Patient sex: M
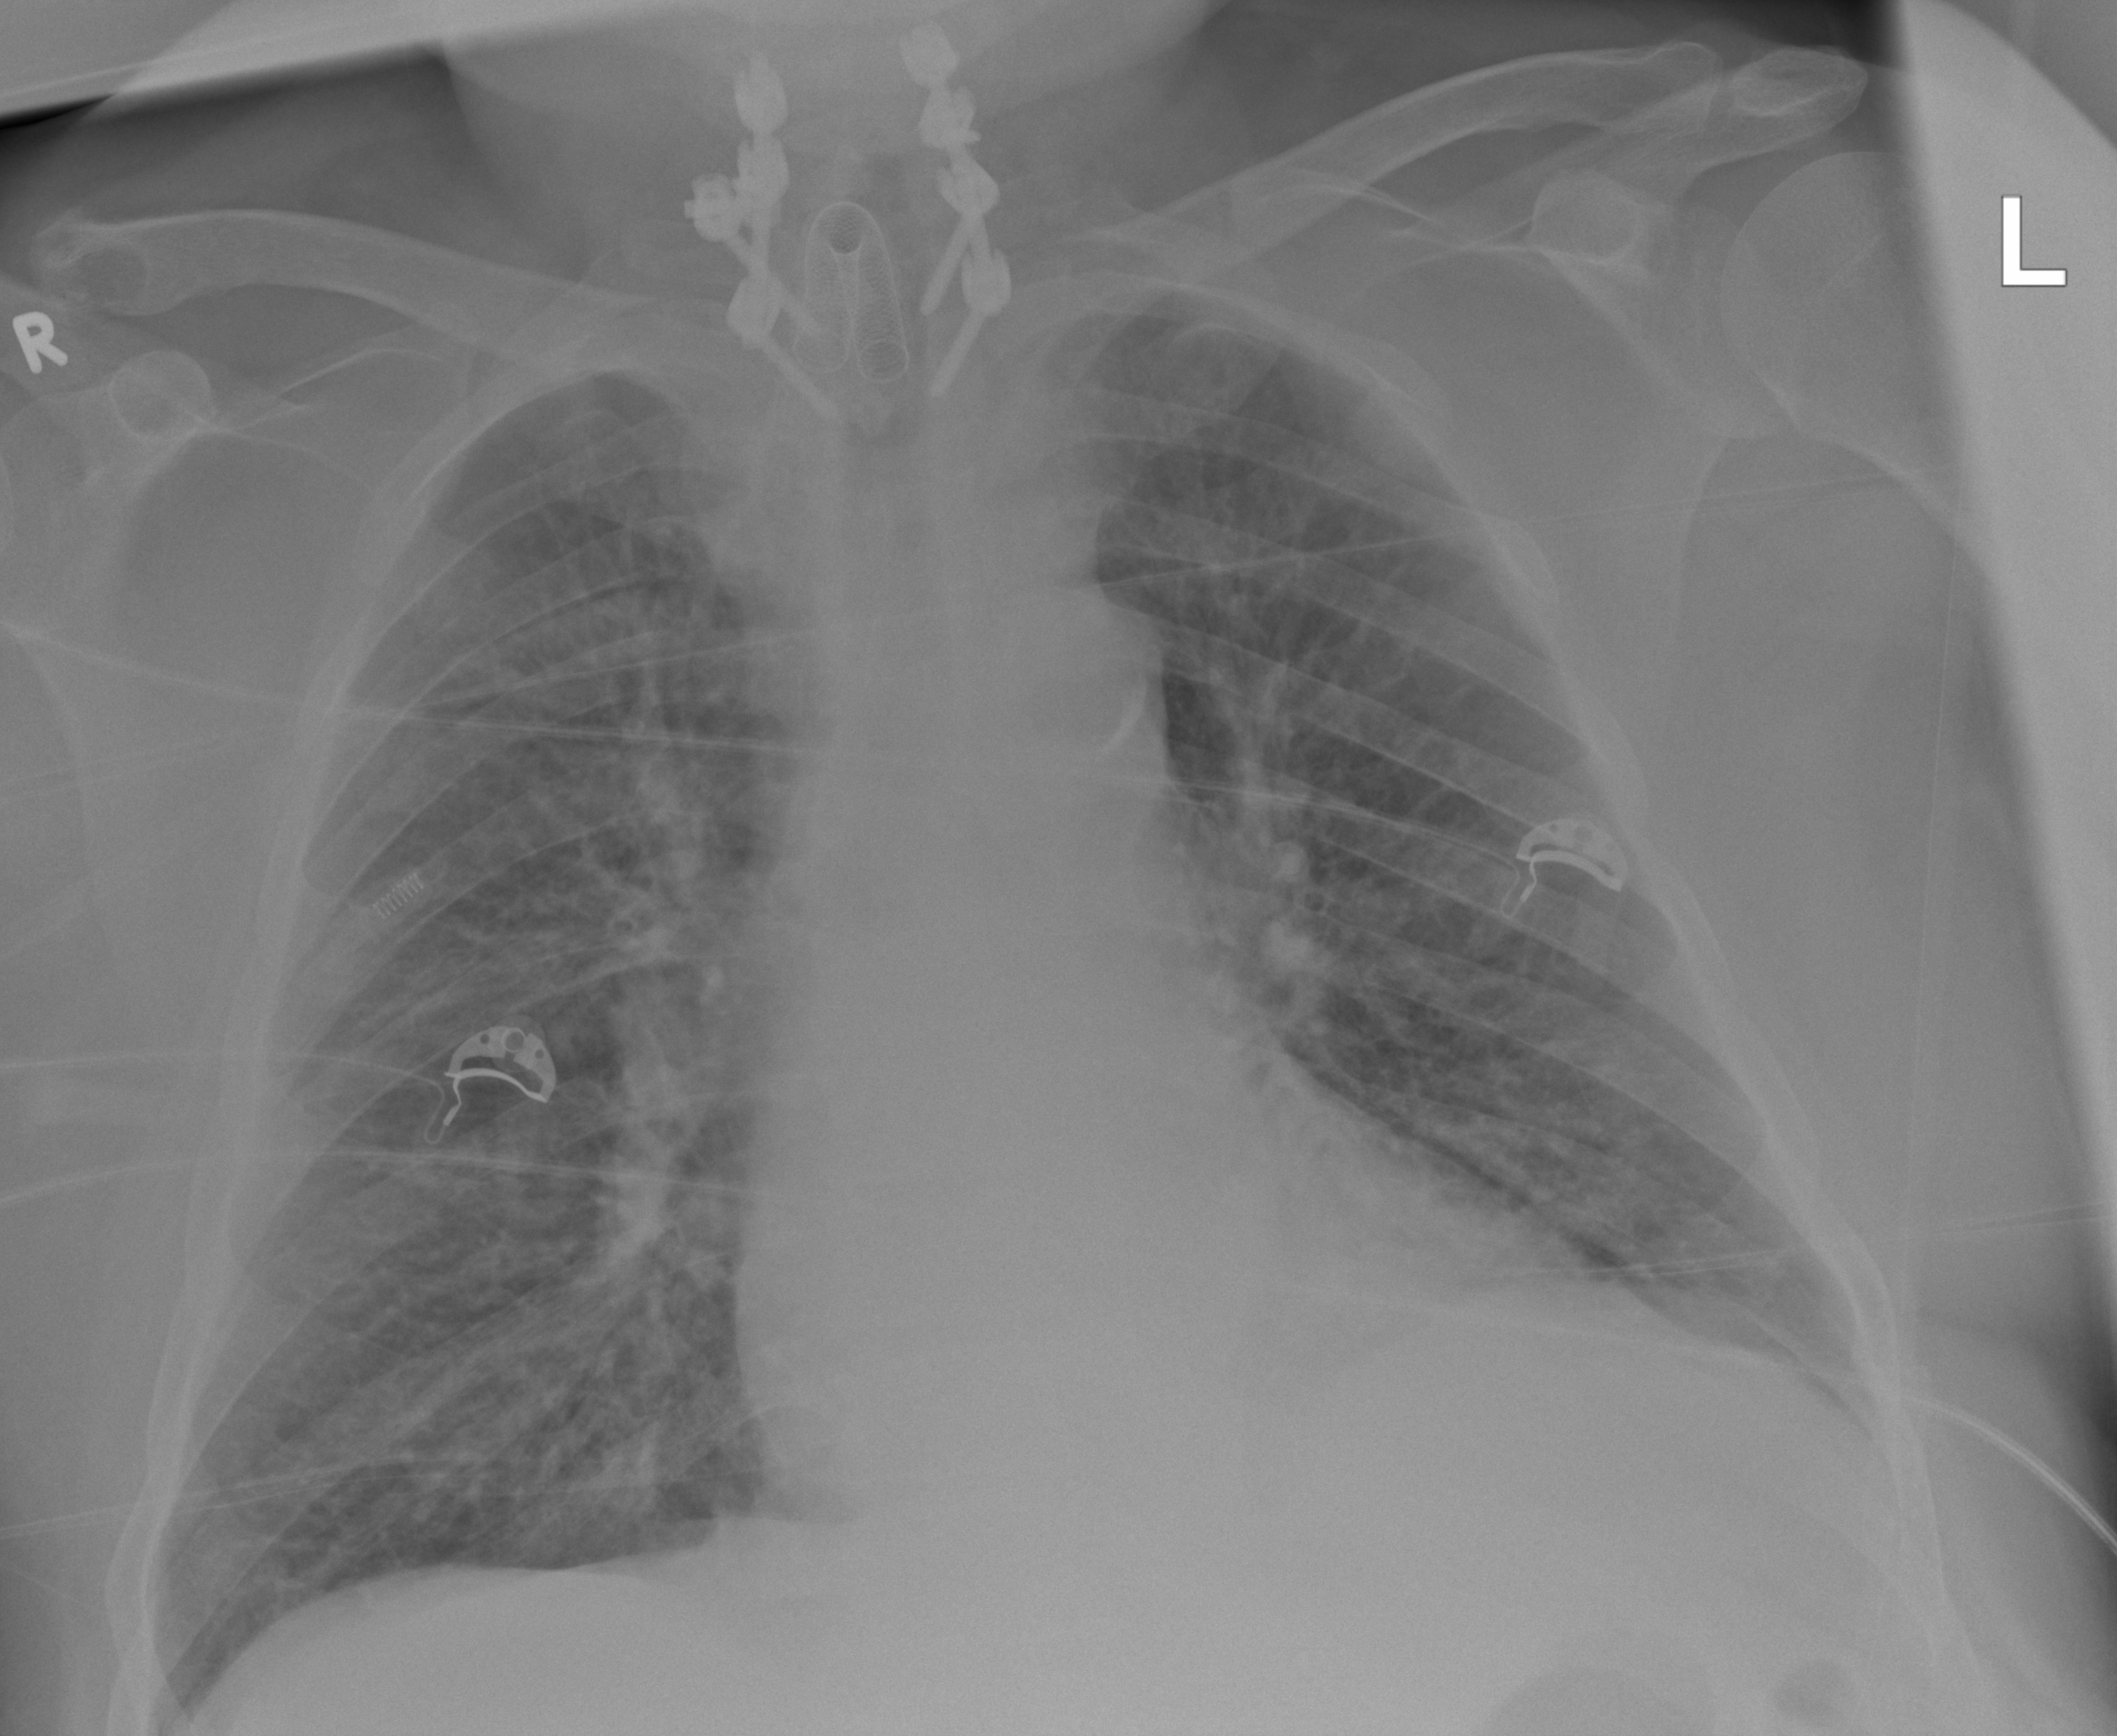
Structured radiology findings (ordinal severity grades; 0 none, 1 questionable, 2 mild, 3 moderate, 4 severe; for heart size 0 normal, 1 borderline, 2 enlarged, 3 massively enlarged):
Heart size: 0
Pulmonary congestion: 0
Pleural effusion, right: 1
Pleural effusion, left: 1
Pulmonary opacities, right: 0
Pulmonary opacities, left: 0
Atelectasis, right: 0
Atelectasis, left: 0